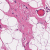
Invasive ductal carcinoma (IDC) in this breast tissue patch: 0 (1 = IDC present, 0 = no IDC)